Question: I am new in spring mvc, i want to store some images as static resources in spring mvc and call them whenever required,
I try this:
this is my dispatcher servlet file:
'''
<?xml version='1.0' encoding='UTF-8' ?>
<beans xsi:schemaLocation="http://www.springframework.org/schema/beans
http://www.springframework.org/schema/beans/spring-beans.xsd
http://www.springframework.org/schema/context http://www.springframework.org/schema/context/spring-context.xsd
http://www.springframework.org/schema/mvc
http://www.springframework.org/schema/mvc/spring-mvc.xsd"
xmlns:mvc="http://www.springframework.org/schema/mvc"
xmlns:context="http://www.springframework.org/schema/context"
xmlns:xsi="http://www.w3.org/2001/XMLSchema-instance"
xmlns="http://www.springframework.org/schema/beans">
<context:component-scan base-package="sajjad.htlo"/>
<mvc:annotation-driven/>
<mvc:resources mapping="/resources/**" location="/resources/" />
<bean class="org.springframework.web.servlet.view.InternalResourceViewResolver" id="viewResolver">
<property name="prefix">
<value>/WEB-INF/jsp/</value>
</property>
<property name="suffix">
<value>.jsp</value>
</property>
</bean>
</beans>
'''
And this is Controller:
'''
@Controller
public class IndexController {
@RequestMapping(value = "/index.html")
public ModelAndView indexPage() {
return new ModelAndView("index");
}
}
'''
And this is 'web.xml':
'''
<?xml version="1.0" encoding="UTF-8"?>
<web-app version="3.0" xmlns="http://java.sun.com/xml/ns/javaee"
xmlns:xsi="http://www.w3.org/2001/XMLSchema-instance"
xsi:schemaLocation="http://java.sun.com/xml/ns/javaee
http://java.sun.com/xml/ns/javaee/web-app_3_0.xsd">
<context-param>
<param-name>contextConfigLocation</param-name>
<param-value>/WEB-INF/applicationContext.xml</param-value>
</context-param>
<listener>
<listener-class>org.springframework.web.context.ContextLoaderListener</listener-class>
</listener>
<servlet>
<servlet-name>dispatcher</servlet-name>
<servlet-class>org.springframework.web.servlet.DispatcherServlet</servlet-class>
<load-on-startup>2</load-on-startup>
</servlet>
<servlet-mapping>
<servlet-name>dispatcher</servlet-name>
<url-pattern>/</url-pattern>
</servlet-mapping>
</web-app>
'''
View :
'''
<html>
<head>
<meta http-equiv="Content-Type" content="text/html; charset=UTF-8">
<title>Welcome</title>
</head>
<body>
this is index page
<img src="/resources/pics/t3.jpg" />
</body>
</html>
'''
But when i run app, i can just see the word, and image dot displayed.
This is my project structure:

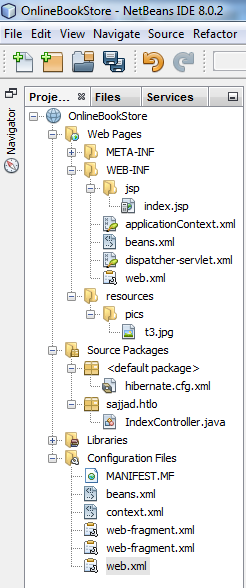
Answer: In your Web Application Context Config ('mvc-dispatcher-servlet.xml') add:
'''
<mvc:resources mapping="/resources/**" location="/, classpath:/META-INF/web-resources/"/>
<mvc:default-servlet-handler/>
'''
Put your files in 'webapp/static/[some folder]'
Package it with Maven
In JSPs, reference resources using '<c:url/>' like:
'''
<%@ taglib uri="http://java.sun.com/jsp/jstl/core" prefix="c" %>
<link rel="stylesheet" href="<c:url value='/static/styles/site.css'/>">
'''